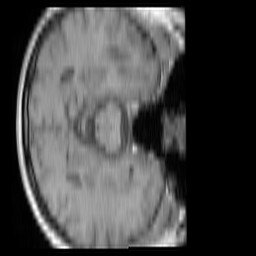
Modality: T1w
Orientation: axial
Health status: ill
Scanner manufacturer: siemens
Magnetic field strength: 3 T
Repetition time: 0.4 s
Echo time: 0.00272 s